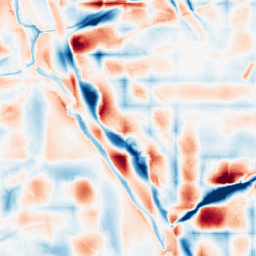
Category: wavelet
Decomposition family: wavelet_biorthogonal
Decomposition parameters: wavelet: bior2.4
level: 5
Upsampling method: fft_zeropad
Upsampling parameters: scale: 4
Upsampling scale: 4